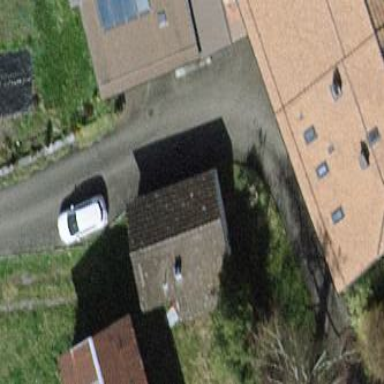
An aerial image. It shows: Shed.